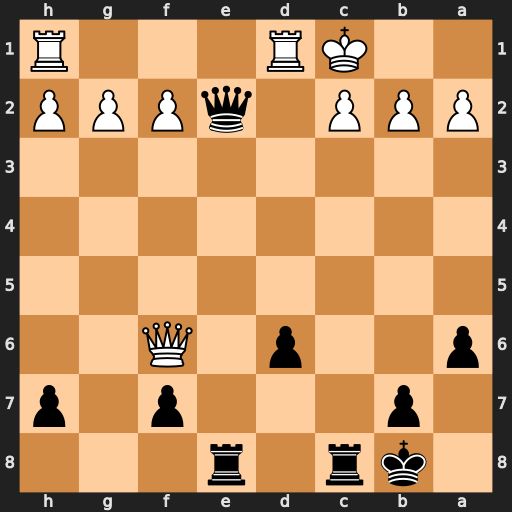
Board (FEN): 1kr1r3/1p3p1p/p2p1Q2/8/8/8/PPP1qPPP/2KR3R
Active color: b
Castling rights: -
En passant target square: -
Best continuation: Qxc2#